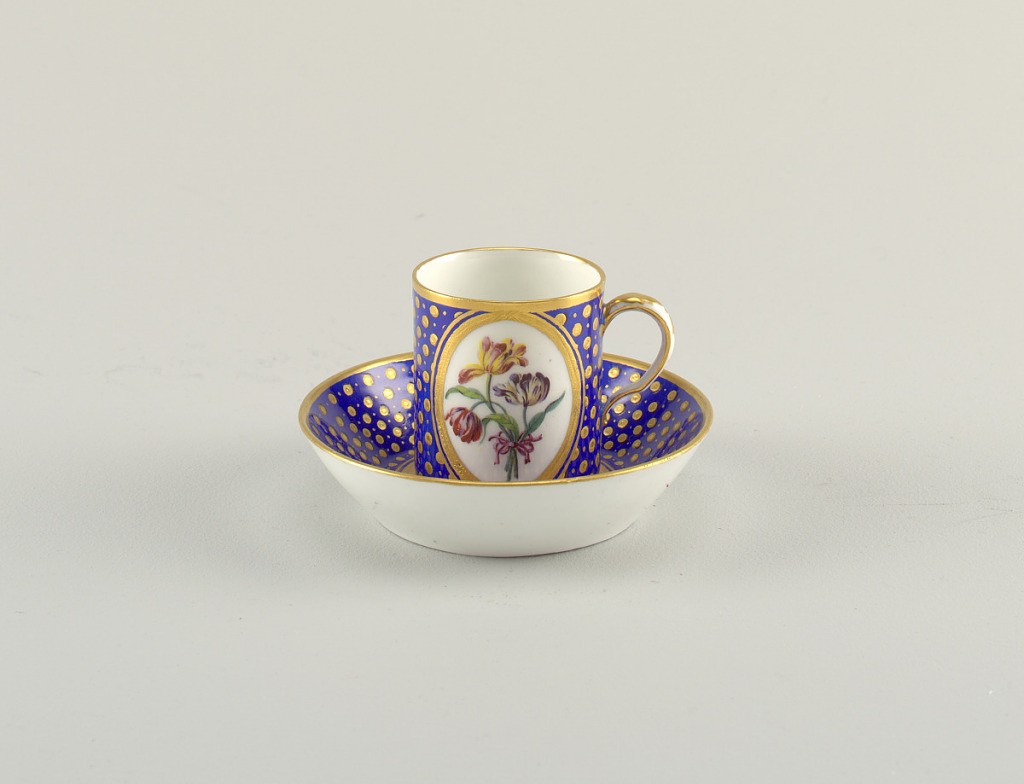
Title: Cup and Saucer
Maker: Sèvres Porcelain Manufactory, French, established 1756
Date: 1787
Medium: porcelain (probably soft paste), vitreous enamel, gold
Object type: cup and saucer
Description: Short, cylindrical cup (a) with scroll handle; enamel and gilded decoration consisting of gilt dots picked out in black, on blue ground; large, central, gilt-bordered oval cartouch with spray of three tulip blooms (red/cream, yellow/red, purple/cream) tied with pink ribbon; narrow gilt bands at mouth and base. Saucer (b) with everted rim decorated en suite with cup, the circular well with spray of vari-colored, petalled flowers tied with yellow ribbon.